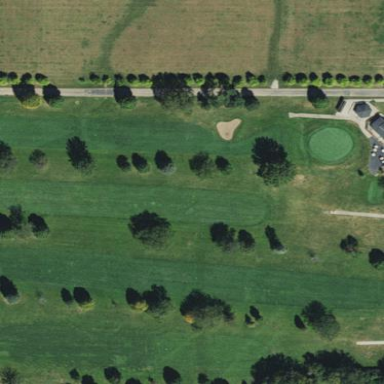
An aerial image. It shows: Rough area in golf course.